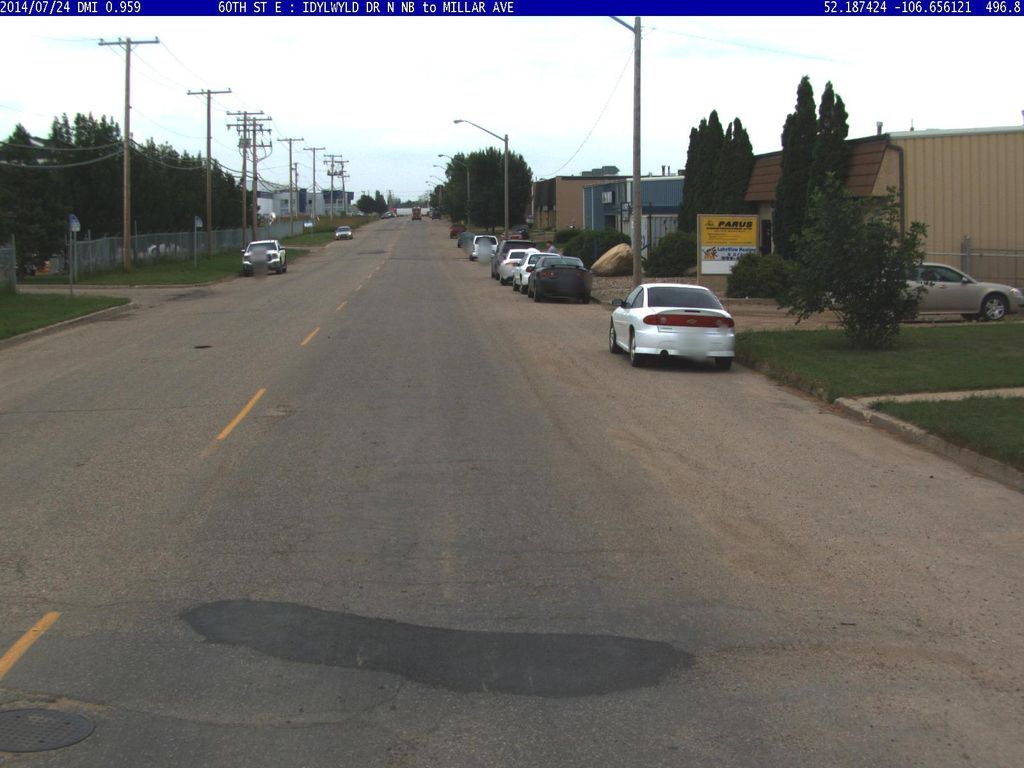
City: saskatoon